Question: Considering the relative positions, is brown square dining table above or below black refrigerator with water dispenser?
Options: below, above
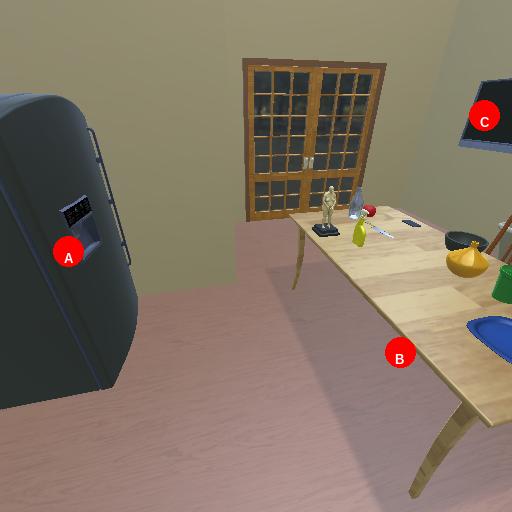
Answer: below